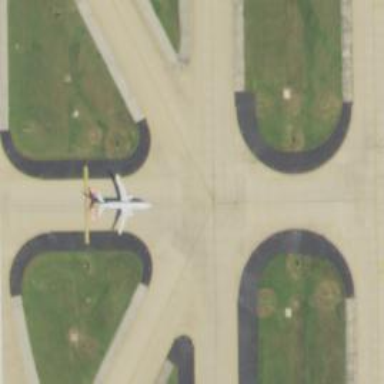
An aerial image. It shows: Image of taxiway at airport.